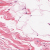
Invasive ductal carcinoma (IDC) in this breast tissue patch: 0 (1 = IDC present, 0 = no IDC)